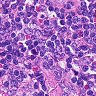
Metastatic tissue present: no